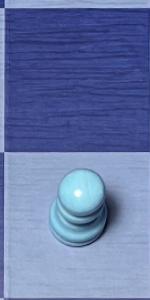
Label: Pawn_White